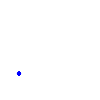
Particle: pion